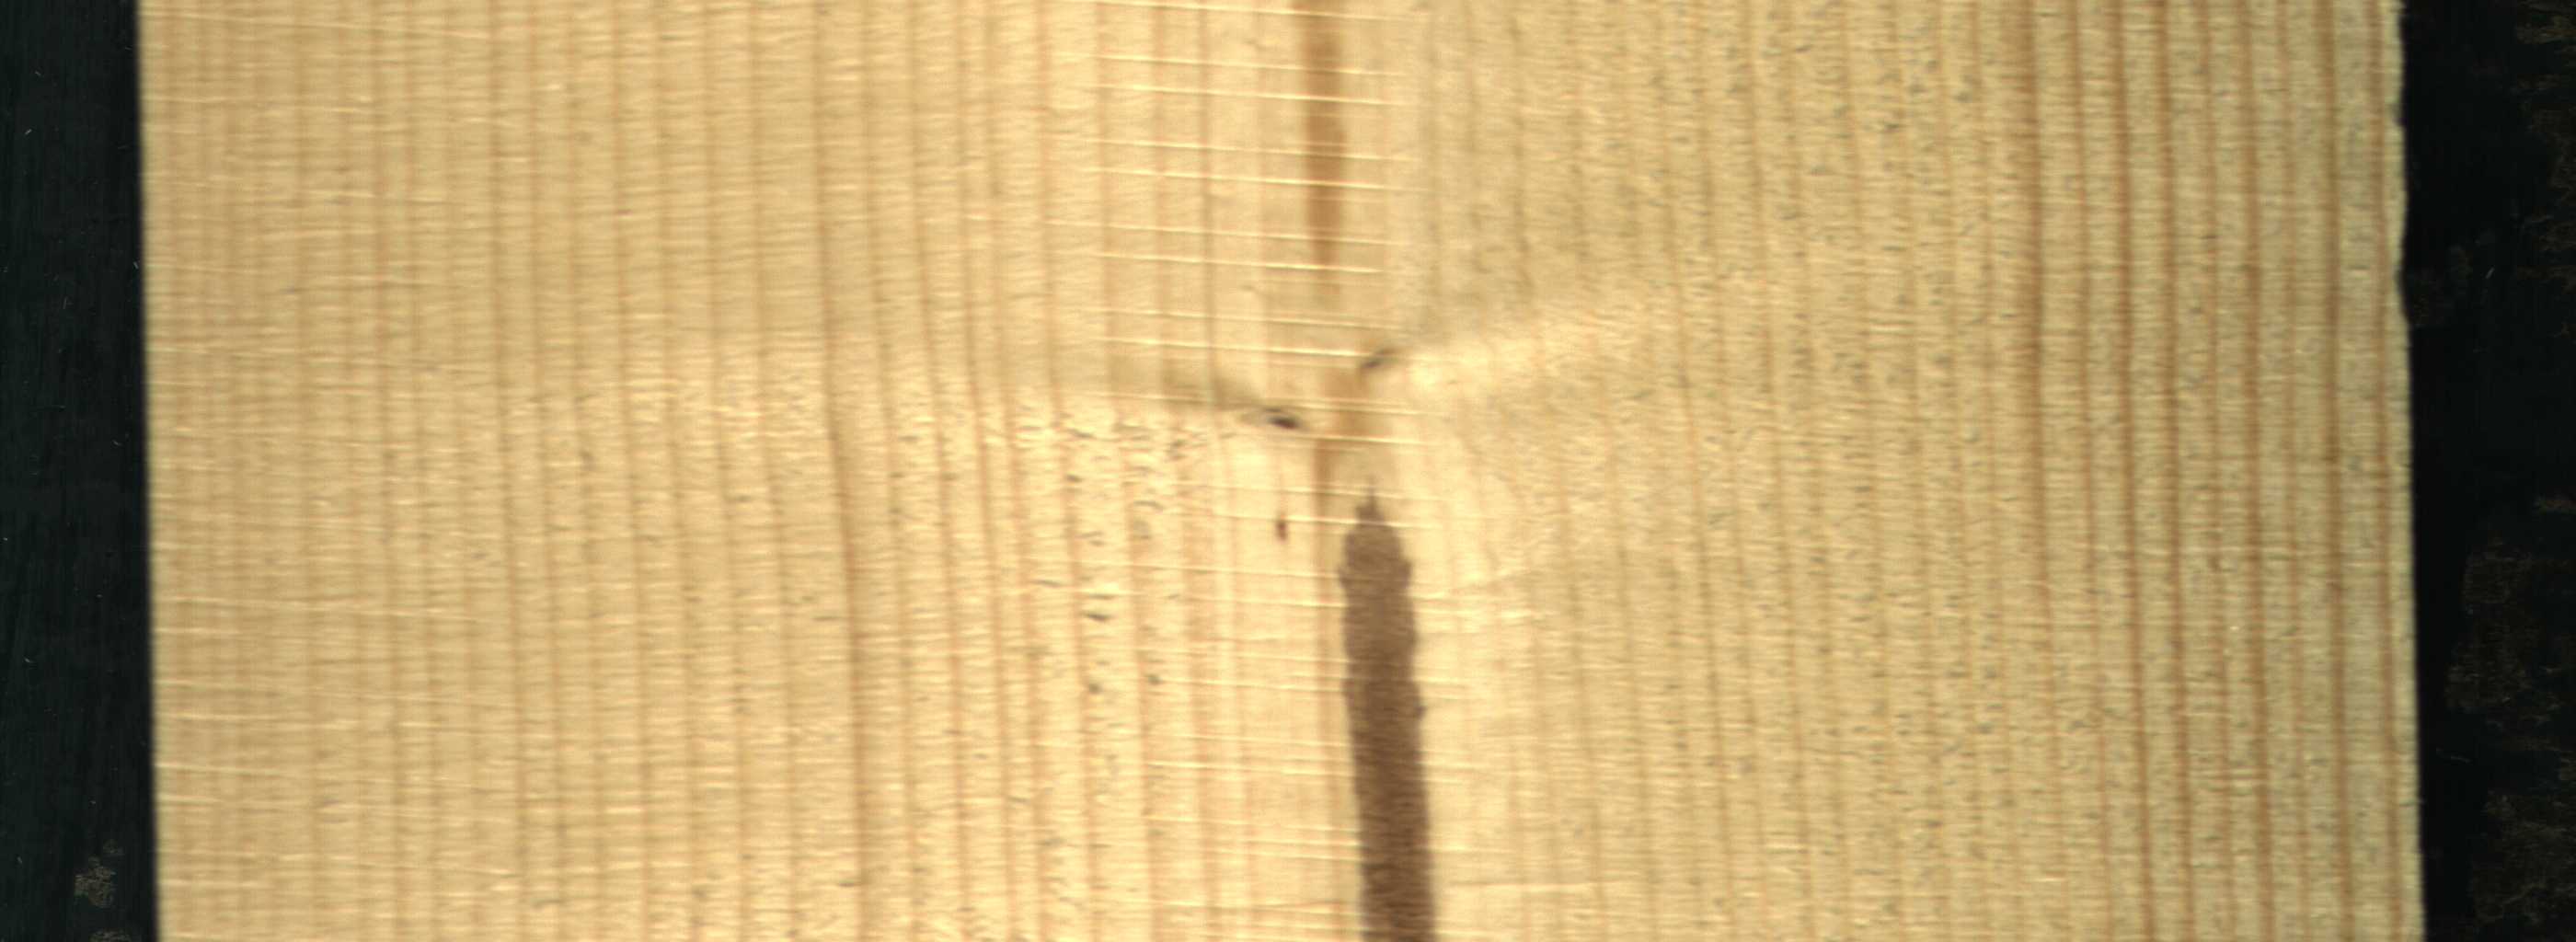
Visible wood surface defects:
Marrow
Live_Knot